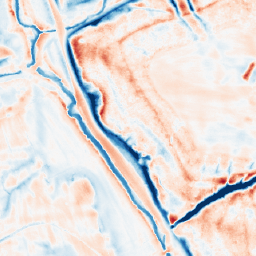
Category: trend_removal
Decomposition family: local_polynomial
Decomposition parameters: window_size: 21
degree: 1
Upsampling method: nearest
Upsampling parameters: scale: 2
Upsampling scale: 2